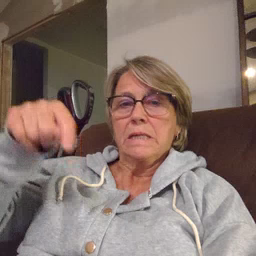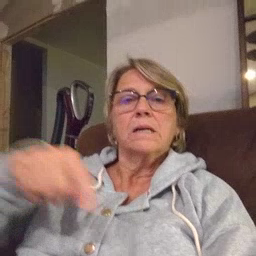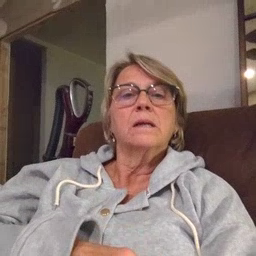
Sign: feet